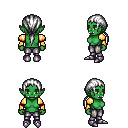
a pixel art fantasy rpg character, female body template, orc, green skin, gold arm armor, metal pants, white ponytail hairstyle, metal boots, four views (front, back, left, right), 2x2 character sprite sheet, small pixel art, hard edges, no anti-aliasing